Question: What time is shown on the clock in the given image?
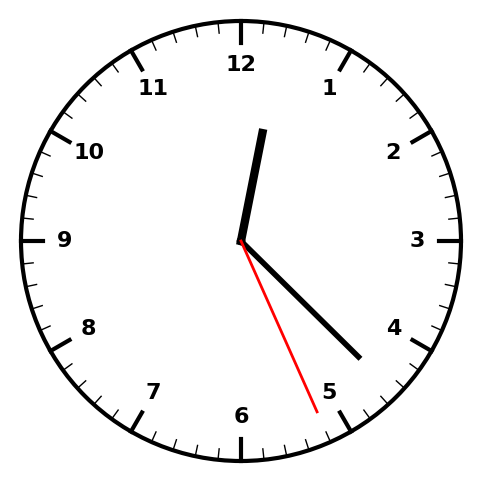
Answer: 12:22:26